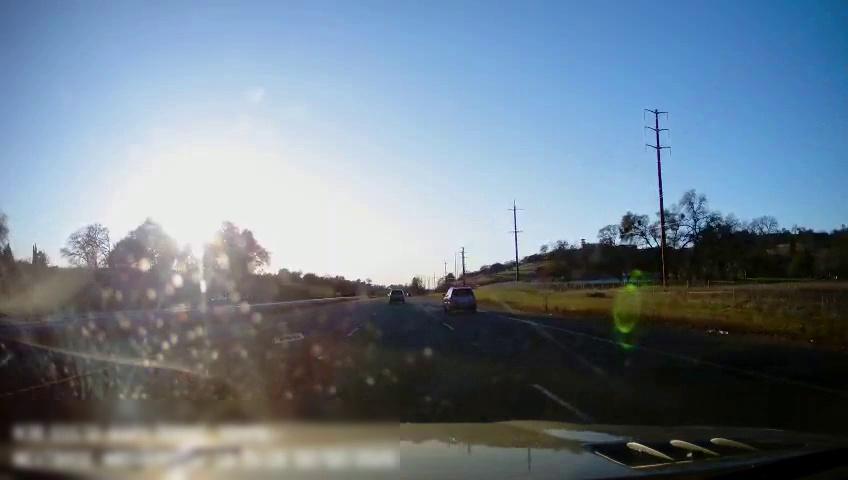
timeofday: Day
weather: Sunny
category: Drivable Space
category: Drivable Space
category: Vehicles | Car
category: Vehicles | Car
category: Vehicles | Truck
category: Lanes | Alternate Lane
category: Lanes | Current Lane
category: Lanes | Current Lane
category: Lanes | Alternate Lane